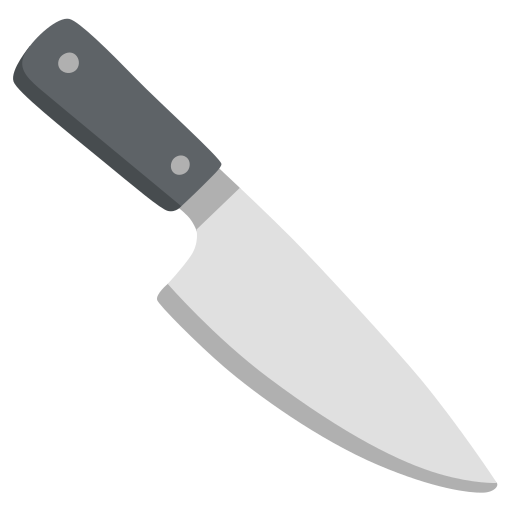
Emoji: 🔪